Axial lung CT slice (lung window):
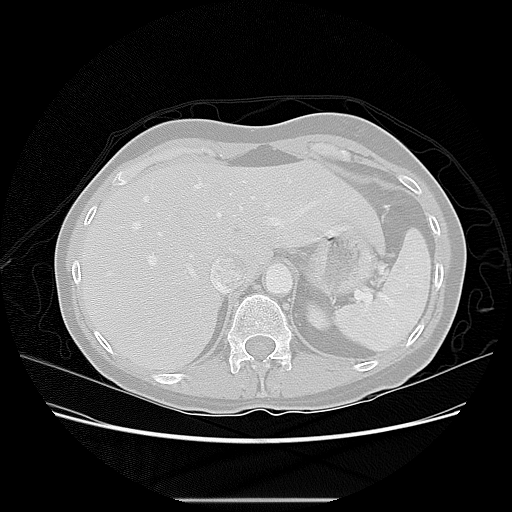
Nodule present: no